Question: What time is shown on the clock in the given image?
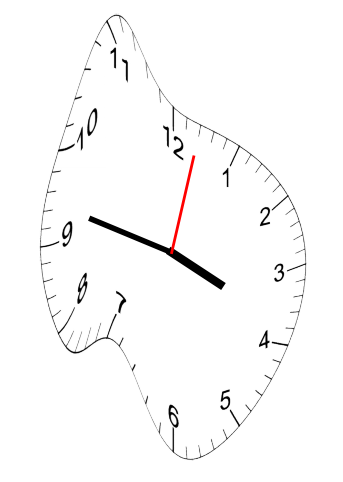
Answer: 03:47:02